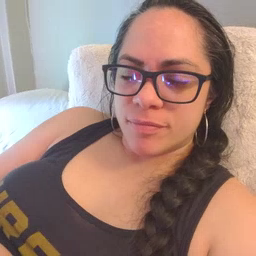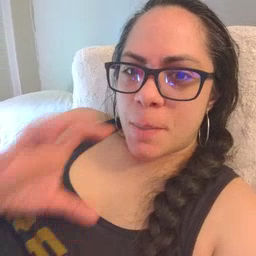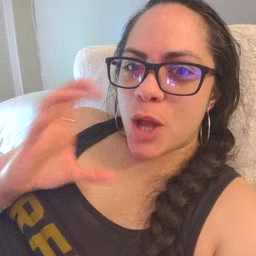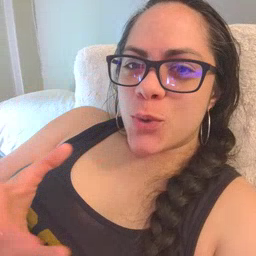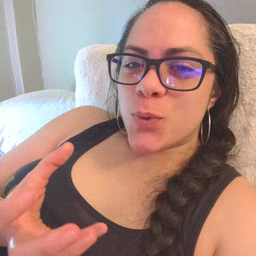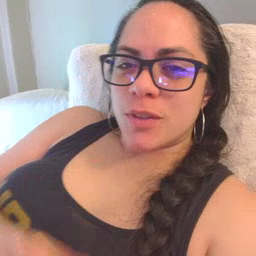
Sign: balloon